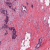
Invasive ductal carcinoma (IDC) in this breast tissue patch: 1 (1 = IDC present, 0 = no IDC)